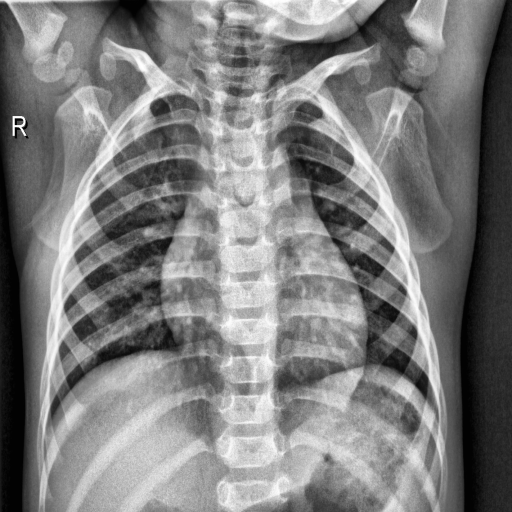
Finding: NORMAL